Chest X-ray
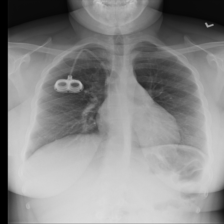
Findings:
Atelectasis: negative
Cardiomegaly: negative
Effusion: negative
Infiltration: negative
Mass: negative
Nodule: negative
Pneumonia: negative
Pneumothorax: negative
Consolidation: negative
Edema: negative
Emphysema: negative
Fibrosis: negative
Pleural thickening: negative
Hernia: negative